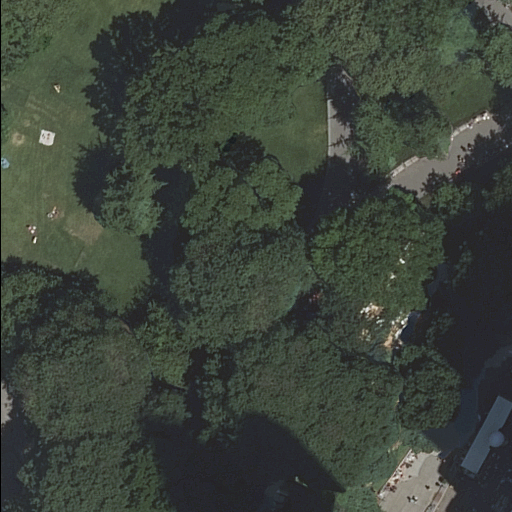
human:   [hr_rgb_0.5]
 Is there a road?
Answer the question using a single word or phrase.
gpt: yes

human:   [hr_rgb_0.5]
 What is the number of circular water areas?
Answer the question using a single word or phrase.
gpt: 0

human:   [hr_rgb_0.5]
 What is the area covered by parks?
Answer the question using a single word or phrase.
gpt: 5383m2

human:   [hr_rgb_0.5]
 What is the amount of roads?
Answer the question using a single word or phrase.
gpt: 9

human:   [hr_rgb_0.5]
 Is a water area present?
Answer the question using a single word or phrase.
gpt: yes

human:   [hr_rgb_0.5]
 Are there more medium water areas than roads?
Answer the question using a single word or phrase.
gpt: no

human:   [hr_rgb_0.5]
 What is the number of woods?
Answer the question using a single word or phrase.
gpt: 2

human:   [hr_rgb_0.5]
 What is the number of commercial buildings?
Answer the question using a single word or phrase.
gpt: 0

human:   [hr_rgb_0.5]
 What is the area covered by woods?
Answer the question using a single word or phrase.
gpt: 2204m2

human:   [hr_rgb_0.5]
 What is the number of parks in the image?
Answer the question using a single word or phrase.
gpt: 1

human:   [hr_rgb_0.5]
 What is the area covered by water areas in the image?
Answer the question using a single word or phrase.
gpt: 38m2

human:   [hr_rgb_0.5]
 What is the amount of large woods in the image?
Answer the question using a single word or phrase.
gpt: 1

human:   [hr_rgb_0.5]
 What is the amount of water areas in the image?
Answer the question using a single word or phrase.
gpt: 1

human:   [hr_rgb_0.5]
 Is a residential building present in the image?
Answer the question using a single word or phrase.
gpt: no

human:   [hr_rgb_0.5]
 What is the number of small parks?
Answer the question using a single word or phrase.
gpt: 0

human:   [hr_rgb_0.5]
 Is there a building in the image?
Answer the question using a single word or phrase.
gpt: no

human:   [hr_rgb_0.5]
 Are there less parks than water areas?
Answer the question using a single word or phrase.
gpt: no

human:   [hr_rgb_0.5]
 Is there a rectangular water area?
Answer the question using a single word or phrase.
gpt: no

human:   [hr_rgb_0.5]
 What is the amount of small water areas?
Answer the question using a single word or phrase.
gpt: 1

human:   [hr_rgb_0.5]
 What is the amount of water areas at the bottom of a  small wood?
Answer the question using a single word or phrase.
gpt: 0

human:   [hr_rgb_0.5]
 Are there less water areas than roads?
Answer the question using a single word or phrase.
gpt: yes

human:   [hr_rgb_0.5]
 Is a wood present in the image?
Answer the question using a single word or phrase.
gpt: yes

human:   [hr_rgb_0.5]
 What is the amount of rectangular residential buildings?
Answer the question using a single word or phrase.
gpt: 0

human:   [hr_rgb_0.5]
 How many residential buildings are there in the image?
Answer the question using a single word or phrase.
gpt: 0

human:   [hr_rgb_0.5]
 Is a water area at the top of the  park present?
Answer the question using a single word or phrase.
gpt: yes

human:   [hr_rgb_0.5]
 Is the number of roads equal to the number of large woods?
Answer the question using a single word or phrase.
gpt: no

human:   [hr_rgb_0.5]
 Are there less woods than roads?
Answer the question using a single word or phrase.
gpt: yes

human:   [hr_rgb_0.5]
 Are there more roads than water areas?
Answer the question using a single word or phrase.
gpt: yes

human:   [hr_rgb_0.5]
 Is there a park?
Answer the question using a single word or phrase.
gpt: yes

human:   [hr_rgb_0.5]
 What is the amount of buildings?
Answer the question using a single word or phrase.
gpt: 0

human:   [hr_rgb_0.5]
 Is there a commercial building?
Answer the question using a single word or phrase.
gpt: no

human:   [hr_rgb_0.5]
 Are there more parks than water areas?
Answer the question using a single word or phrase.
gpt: no

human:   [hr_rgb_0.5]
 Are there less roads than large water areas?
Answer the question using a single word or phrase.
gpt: no

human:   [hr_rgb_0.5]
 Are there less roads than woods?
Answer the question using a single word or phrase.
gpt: no

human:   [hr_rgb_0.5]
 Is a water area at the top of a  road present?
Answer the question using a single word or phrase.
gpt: yes

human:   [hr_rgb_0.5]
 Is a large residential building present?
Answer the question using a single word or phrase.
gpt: no

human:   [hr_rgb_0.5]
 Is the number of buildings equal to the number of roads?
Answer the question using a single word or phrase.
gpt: no

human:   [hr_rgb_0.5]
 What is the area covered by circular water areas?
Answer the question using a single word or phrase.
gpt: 0m2

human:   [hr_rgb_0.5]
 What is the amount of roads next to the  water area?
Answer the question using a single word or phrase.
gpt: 9

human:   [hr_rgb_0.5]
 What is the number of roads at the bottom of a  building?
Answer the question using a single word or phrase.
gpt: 0

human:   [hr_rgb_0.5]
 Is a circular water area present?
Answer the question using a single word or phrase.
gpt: no

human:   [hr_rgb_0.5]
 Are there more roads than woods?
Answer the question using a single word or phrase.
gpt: yes

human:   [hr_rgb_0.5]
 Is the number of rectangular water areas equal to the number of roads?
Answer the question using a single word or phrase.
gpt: no

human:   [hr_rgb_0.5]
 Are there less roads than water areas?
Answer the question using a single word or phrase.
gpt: no

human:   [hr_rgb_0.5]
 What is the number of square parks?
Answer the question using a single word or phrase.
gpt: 0

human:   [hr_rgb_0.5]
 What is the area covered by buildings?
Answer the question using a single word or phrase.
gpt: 0m2

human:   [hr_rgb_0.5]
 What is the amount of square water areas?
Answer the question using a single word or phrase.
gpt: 0

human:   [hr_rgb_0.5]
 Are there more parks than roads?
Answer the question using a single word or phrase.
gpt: no

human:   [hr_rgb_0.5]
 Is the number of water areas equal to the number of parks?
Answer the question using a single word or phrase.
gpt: yes

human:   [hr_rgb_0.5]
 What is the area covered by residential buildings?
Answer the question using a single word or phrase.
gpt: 0m2

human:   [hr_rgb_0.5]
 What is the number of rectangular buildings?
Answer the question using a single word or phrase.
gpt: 0

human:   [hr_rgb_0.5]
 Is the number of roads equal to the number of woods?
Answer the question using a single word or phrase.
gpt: no

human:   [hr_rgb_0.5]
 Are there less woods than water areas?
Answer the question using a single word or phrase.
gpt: no

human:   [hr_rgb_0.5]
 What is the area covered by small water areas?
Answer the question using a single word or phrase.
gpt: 38m2

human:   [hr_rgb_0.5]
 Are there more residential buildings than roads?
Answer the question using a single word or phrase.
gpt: no

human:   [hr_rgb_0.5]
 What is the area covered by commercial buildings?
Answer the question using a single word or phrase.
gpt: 0m2

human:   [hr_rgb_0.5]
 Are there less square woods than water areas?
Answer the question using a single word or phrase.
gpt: yes

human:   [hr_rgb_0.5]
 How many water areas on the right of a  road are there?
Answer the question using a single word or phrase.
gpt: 0

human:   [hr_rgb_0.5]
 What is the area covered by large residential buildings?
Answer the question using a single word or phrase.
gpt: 0m2

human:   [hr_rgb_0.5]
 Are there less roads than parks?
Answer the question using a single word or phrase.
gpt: no

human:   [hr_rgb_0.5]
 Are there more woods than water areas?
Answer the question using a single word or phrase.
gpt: yes

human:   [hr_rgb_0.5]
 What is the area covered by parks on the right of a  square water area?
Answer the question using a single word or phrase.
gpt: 0m2

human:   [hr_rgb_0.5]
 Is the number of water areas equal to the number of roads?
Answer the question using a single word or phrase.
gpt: no

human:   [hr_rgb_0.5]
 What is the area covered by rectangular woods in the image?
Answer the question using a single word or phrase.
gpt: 0m2